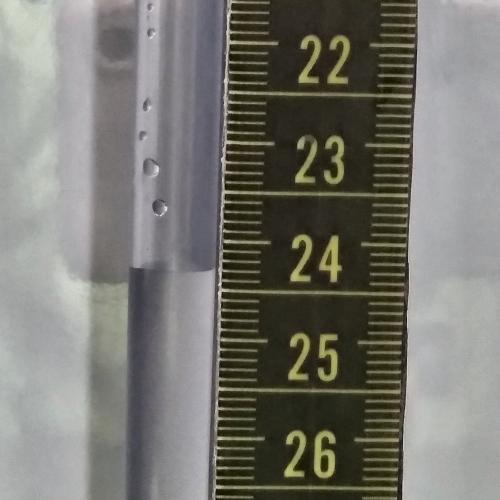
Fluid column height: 24.3 cm